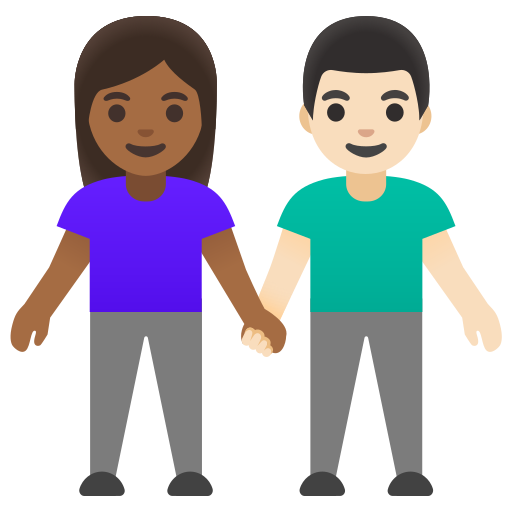
Emoji: 👩🏾‍🤝‍👨🏻